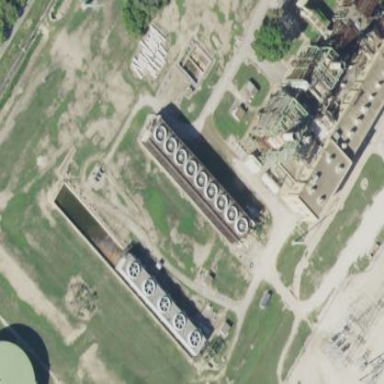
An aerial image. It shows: Industrial building used for cooling purposes.